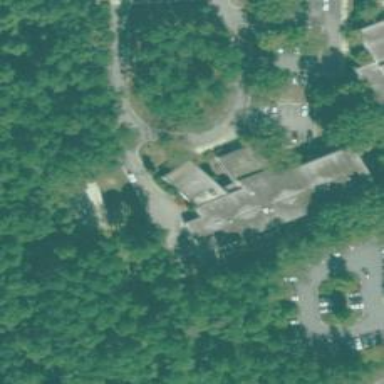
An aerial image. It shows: Commercial building.